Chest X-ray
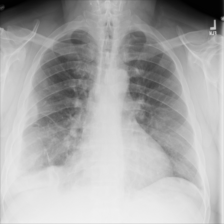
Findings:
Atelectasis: negative
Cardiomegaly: negative
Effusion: positive
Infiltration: negative
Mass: positive
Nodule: positive
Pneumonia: negative
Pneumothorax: negative
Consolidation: negative
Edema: negative
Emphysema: negative
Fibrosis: negative
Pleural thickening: negative
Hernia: negative